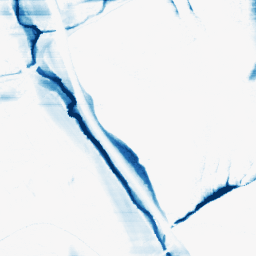
Category: morphological
Decomposition family: morphological_rect
Decomposition parameters: operation: closing
width: 50
height: 3
Upsampling method: lanczos
Upsampling parameters: scale: 8
Upsampling scale: 8